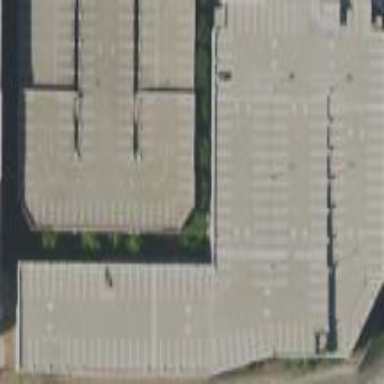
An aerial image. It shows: Multi-storey parking building.